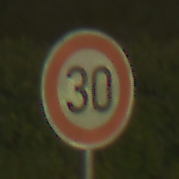
Verkehrszeichen: Geschwindigkeit30
Umgebung: Outdoor, Urban
Tageszeit: Night
Wetter: PartlyCloudy
Licht: Artificial
Jahreszeit: NotSpecified
Kontrast: HighContrast